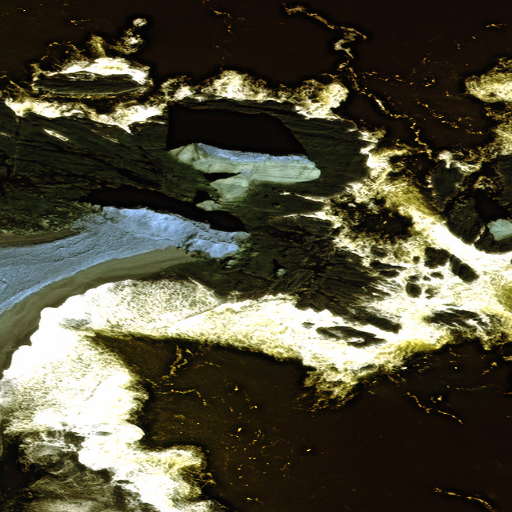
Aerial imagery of cape in Alaska named Cape Idalug containing only unknown